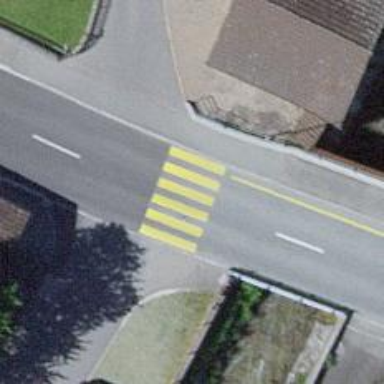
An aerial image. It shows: Marked crossing with zebra stripes on the road.